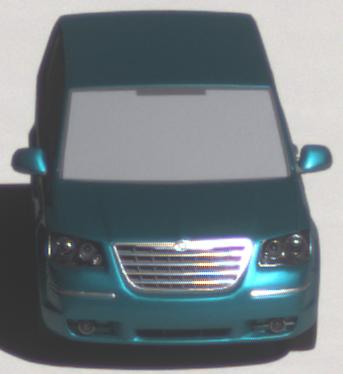
Make: Chrysler
Model: Grand Voyager 3.8
Detailed model: Grand Voyager
Model produced from: 2008/03
Model produced until: 2010/12
Doors: 5
Color: blue
Road condition: wet road
Daytime: morning or afternoon
Contrast: high contrast